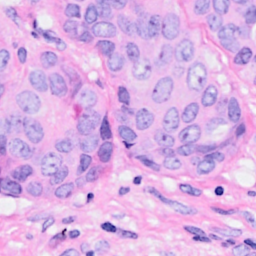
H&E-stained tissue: Breast